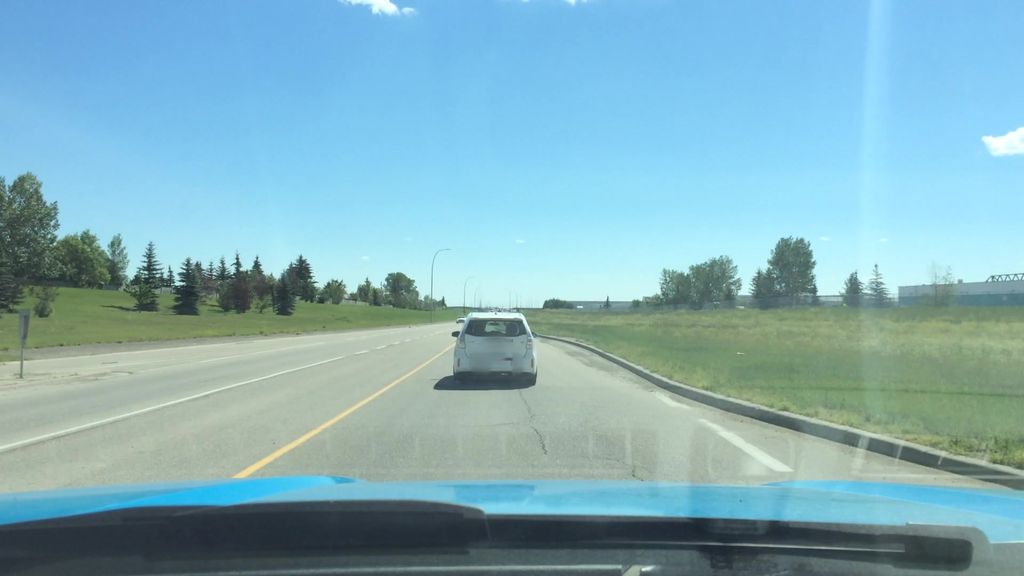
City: calgary